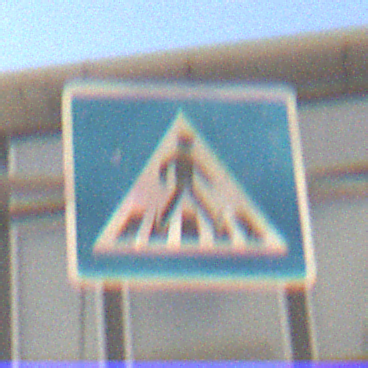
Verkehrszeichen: FussgaengerueberwegLinks
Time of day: MorningAfternoon
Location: Outdoor (Urban)
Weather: PartlyCloudy
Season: NotSpecified
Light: Natural